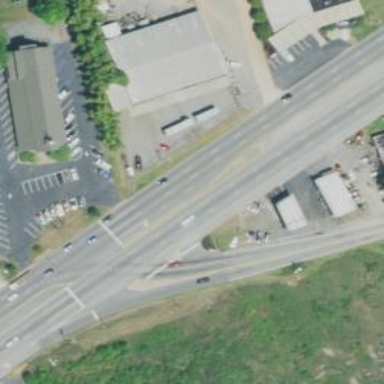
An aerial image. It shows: Asphalt road with primary link designation.